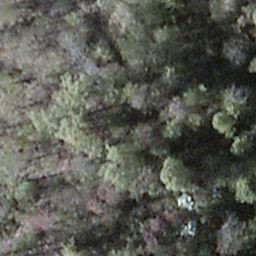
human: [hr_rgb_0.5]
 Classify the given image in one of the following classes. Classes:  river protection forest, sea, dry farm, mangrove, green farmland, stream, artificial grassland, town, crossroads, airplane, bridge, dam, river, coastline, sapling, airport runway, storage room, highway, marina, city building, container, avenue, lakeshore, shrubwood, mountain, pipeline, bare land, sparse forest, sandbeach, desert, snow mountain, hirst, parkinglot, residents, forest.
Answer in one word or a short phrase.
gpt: shrubwood